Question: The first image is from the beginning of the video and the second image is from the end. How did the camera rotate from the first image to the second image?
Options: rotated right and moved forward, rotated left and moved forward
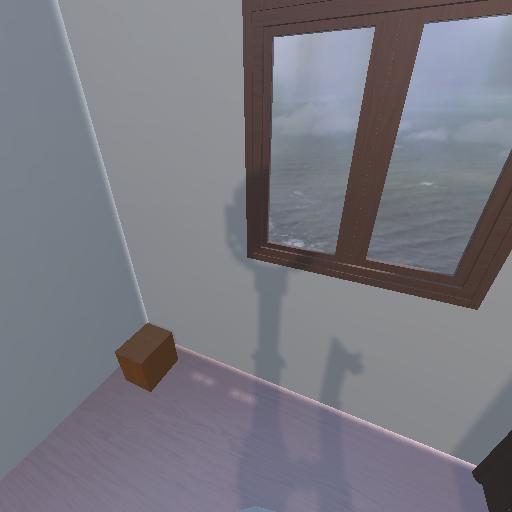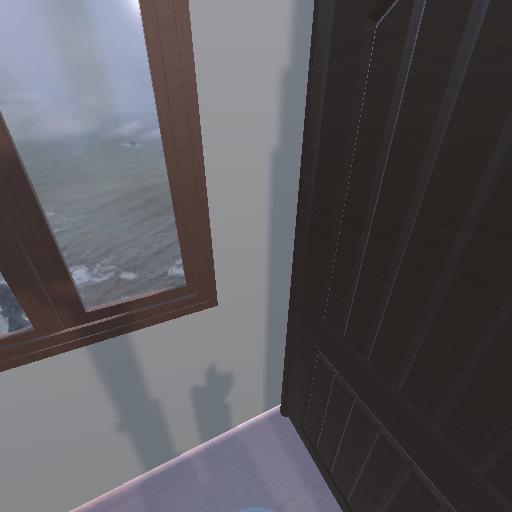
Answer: rotated right and moved forward